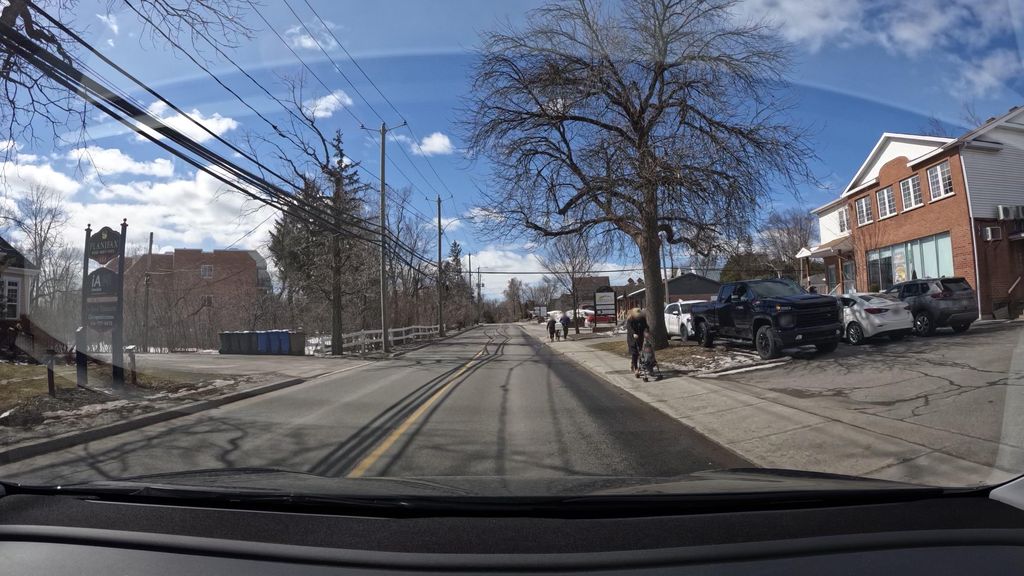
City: montreal